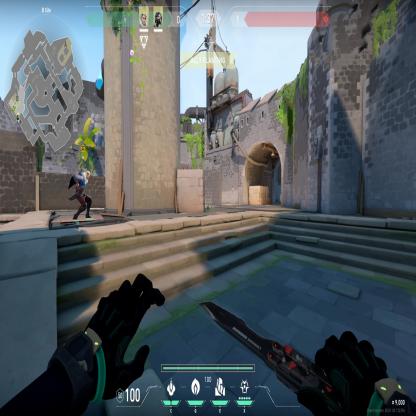
Label: teammate